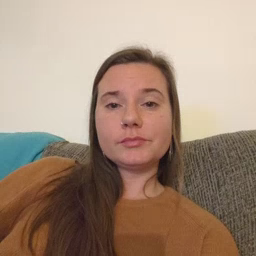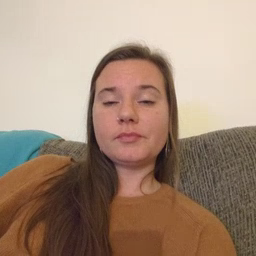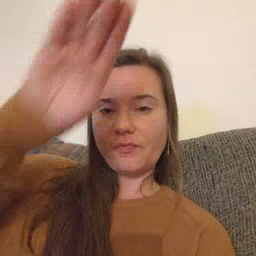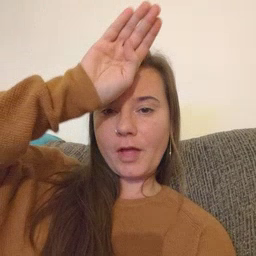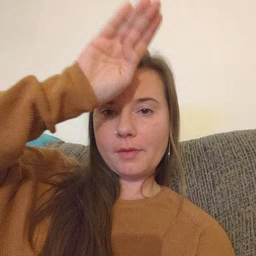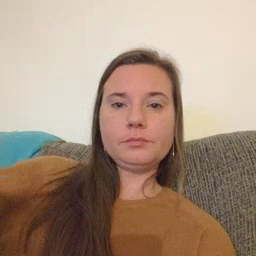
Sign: fireman